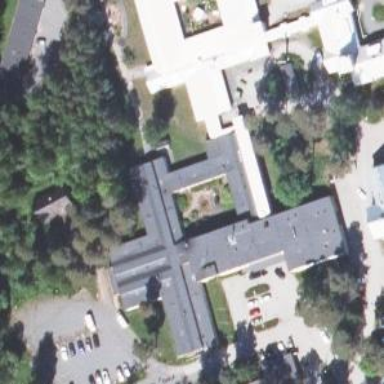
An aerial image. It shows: Hospital.